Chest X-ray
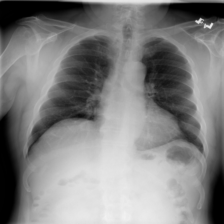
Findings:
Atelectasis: negative
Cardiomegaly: negative
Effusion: negative
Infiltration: negative
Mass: negative
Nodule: negative
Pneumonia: negative
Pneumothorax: negative
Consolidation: negative
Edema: negative
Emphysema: positive
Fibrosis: negative
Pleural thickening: negative
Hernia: negative